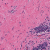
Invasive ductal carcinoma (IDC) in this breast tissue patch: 0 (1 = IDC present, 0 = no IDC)